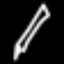
Label: pencil